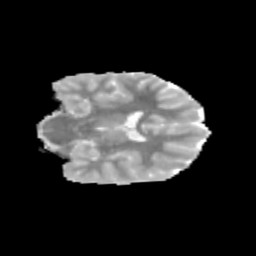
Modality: MD
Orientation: coronal
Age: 11
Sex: female
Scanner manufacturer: siemens
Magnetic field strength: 3 T
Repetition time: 3.8 s
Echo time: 0.07 s